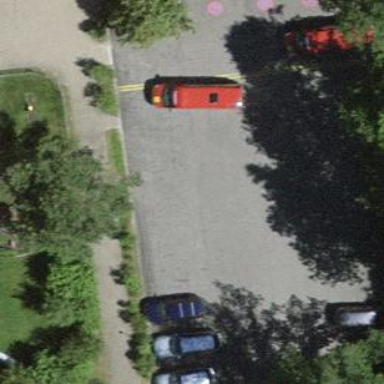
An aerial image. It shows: Parking area with asphalt surface.